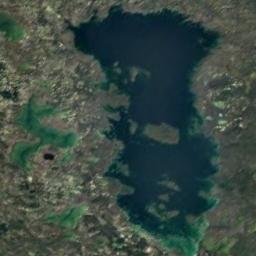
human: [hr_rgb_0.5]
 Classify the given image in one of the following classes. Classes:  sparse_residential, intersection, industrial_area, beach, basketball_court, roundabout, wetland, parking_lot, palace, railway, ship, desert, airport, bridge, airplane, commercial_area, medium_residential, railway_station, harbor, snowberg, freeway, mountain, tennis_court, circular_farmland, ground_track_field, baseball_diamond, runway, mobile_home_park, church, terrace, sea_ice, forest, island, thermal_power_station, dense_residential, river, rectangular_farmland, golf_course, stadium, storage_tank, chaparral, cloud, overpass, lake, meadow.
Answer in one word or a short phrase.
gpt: lake